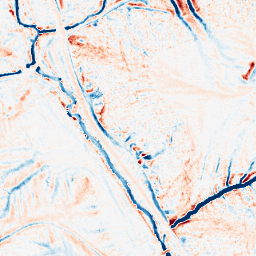
Category: edge_preserving
Decomposition family: median
Decomposition parameters: size: 11
Upsampling method: sinc_blackman
Upsampling parameters: scale: 2
kernel_size: 4
Upsampling scale: 2